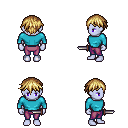
a pixel art fantasy rpg character, female body template, dark elf, purple skin, teal long-sleeve shirt, magenta pants, blonde short bangs hairstyle, dagger, four views (front, back, left, right), 2x2 character sprite sheet, small pixel art, hard edges, no anti-aliasing